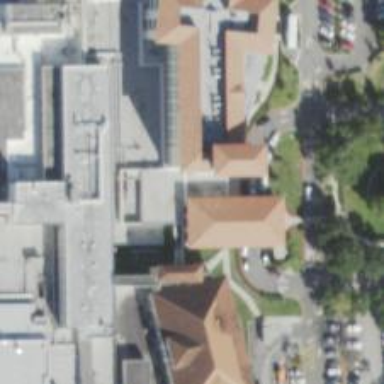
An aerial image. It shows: Healthcare facility identified as hospital.